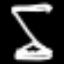
Label: hourglass